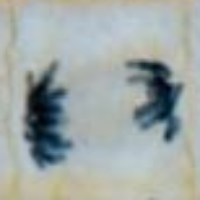
Label: anaphase